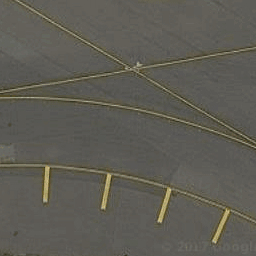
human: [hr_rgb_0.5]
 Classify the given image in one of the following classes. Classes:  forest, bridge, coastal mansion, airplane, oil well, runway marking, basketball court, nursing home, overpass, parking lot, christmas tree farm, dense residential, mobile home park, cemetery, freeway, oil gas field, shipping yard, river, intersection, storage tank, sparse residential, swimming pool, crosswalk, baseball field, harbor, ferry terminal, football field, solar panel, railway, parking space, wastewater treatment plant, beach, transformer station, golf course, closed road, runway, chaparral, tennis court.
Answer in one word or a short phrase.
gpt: runway marking